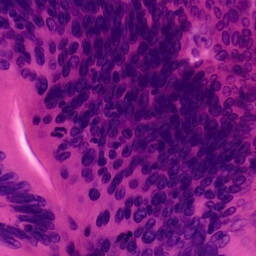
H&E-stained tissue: Colon